Interaction volume radius: 10 \u00c5
Interaction volume height: 15 \u00c5
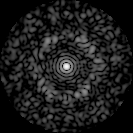
Disorder parameter: 0.7772